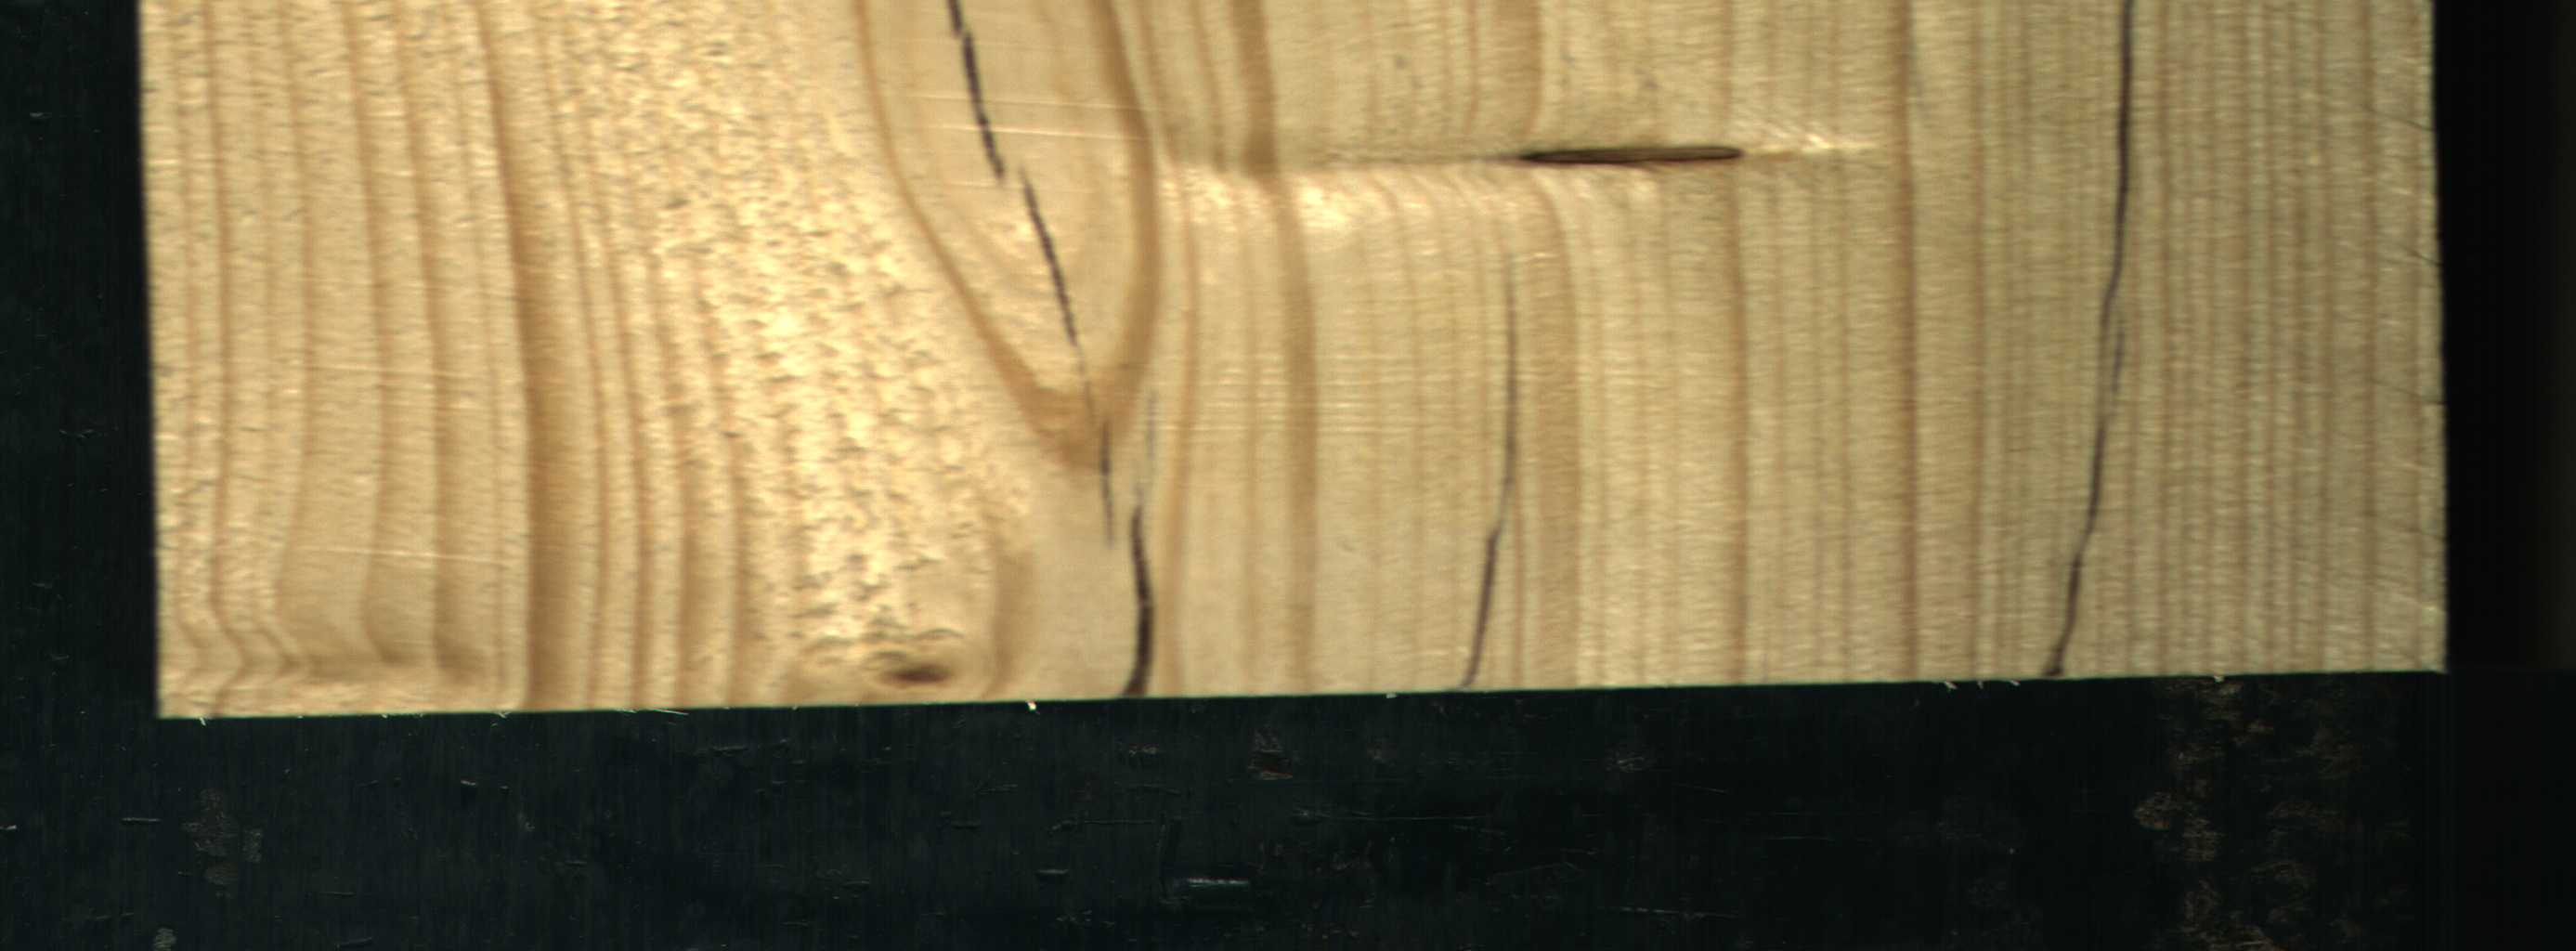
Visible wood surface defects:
Crack
Crack
Crack
Dead_Knot
Live_Knot